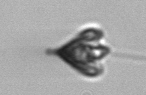
Label: Pyramimonas_longicauda